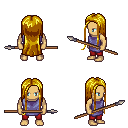
a pixel art fantasy rpg character, male body template, human, tanned skin, chain tabard jacket, red pants, blonde extra-long hairstyle, spear, four views (front, back, left, right), 2x2 character sprite sheet, small pixel art, hard edges, no anti-aliasing